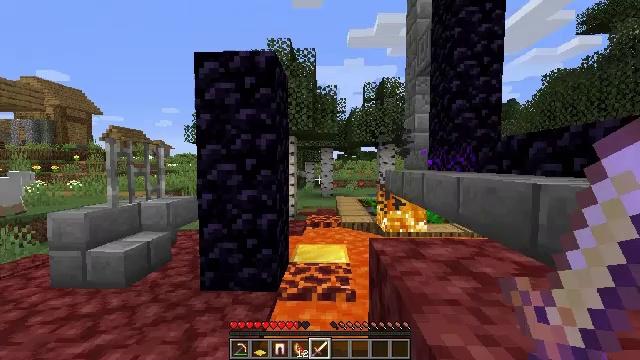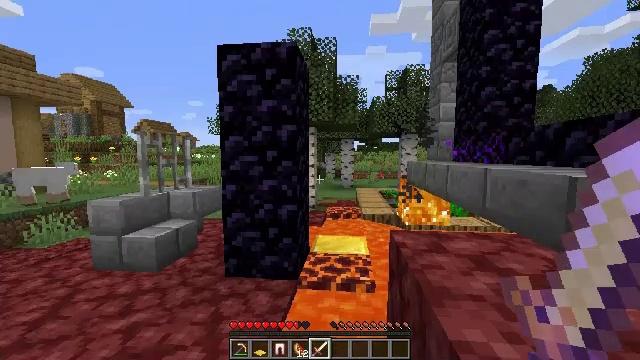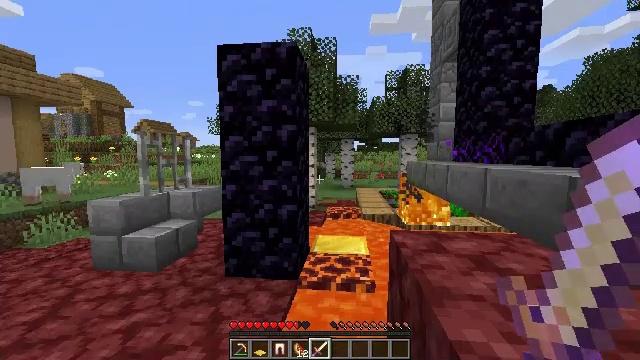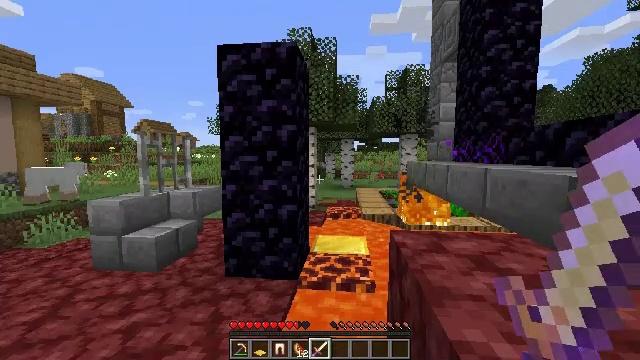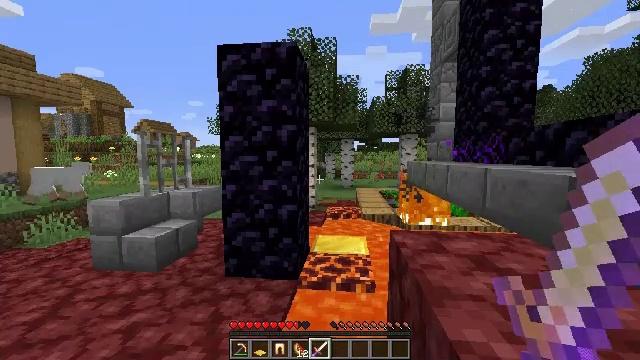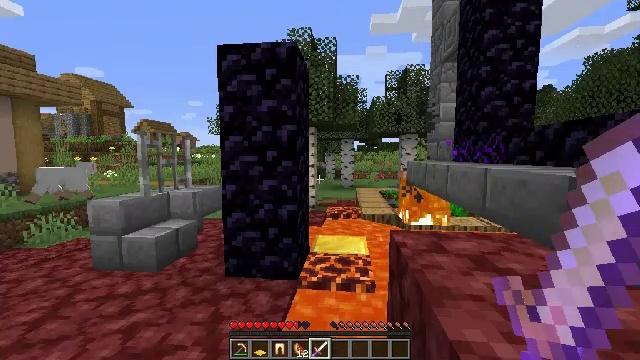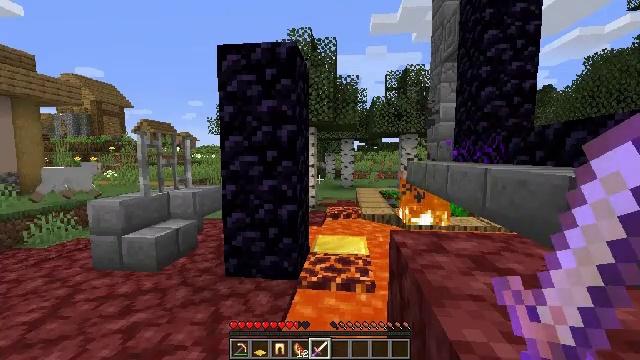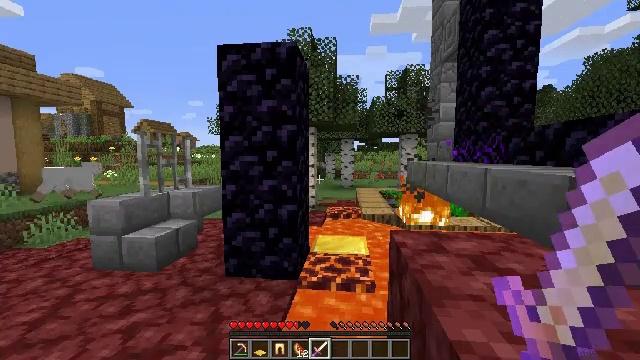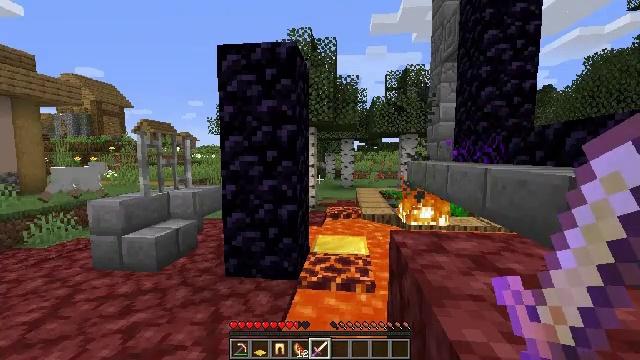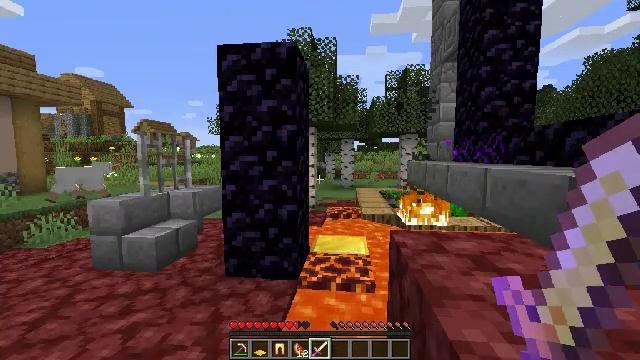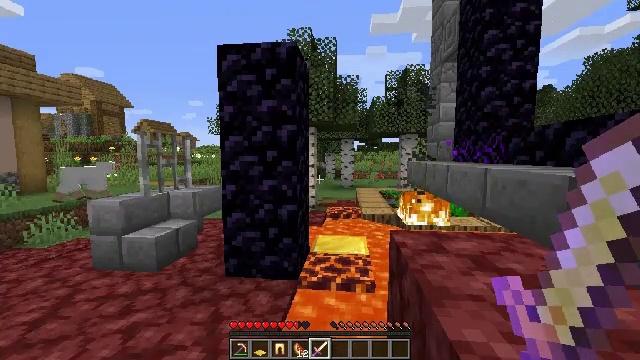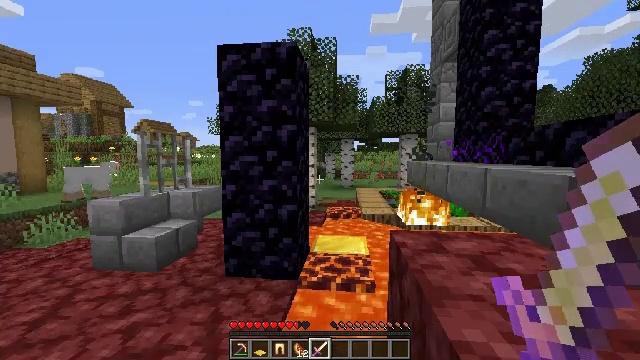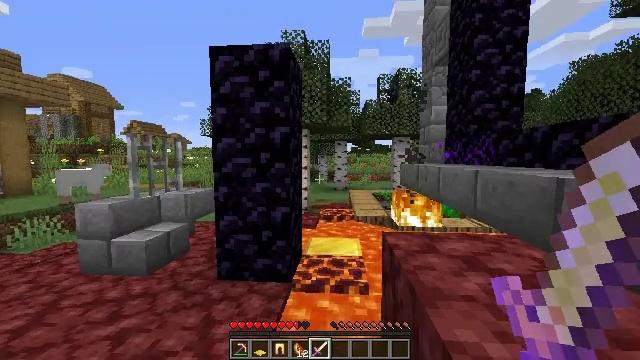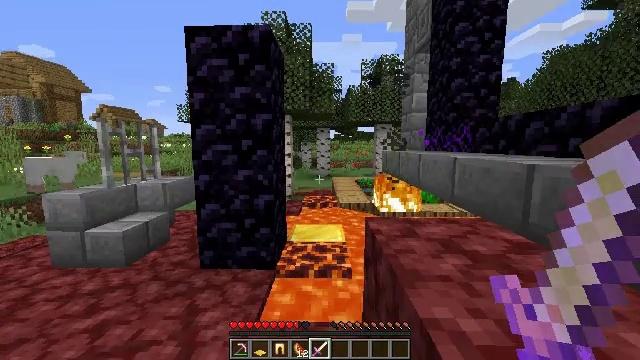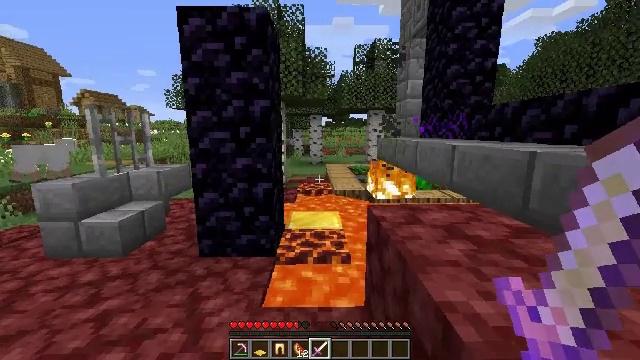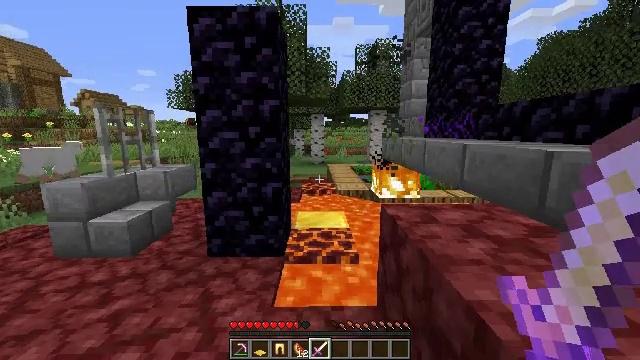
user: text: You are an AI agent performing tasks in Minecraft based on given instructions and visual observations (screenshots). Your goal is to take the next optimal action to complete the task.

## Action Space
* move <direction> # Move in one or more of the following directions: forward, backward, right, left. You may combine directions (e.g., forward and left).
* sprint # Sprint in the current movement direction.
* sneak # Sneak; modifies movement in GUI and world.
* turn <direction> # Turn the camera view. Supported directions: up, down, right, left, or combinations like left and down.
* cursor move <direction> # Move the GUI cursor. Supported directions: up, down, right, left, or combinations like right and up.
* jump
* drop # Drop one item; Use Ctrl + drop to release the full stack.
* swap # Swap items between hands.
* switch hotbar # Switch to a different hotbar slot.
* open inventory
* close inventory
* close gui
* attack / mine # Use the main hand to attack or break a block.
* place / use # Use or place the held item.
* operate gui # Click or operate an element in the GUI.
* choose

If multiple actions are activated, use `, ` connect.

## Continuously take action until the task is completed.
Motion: motion action
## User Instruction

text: Attack the green carpet to retrieve it.
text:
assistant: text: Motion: turn left and down
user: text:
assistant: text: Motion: no_op
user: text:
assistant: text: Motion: no_op
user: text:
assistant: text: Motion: no_op
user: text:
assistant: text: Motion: no_op
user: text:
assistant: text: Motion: no_op
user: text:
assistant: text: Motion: no_op
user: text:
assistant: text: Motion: no_op
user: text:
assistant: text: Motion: no_op
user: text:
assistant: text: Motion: no_op
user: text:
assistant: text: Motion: no_op
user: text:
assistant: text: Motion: turn right
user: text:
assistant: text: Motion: turn right and down
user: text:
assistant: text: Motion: move left, turn right and down
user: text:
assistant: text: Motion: move left
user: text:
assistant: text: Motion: move left
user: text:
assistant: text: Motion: move left
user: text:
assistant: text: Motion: move left
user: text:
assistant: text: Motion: move left
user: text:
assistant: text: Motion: move left
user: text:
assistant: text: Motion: turn right and down
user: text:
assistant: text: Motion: turn right and down
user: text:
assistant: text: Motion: turn right and up
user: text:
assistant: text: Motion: no_op
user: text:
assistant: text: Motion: no_op
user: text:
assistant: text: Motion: no_op
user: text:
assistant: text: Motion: move forward
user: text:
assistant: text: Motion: move forward, turn down
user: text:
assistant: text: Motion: move forward, turn left and down
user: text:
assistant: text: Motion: move forward, turn left and down